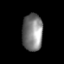
Tissue: lung
Cell type: Epithelial cells
Senescence score: 0.149
Nuclear area (px): 744
Mean DAPI intensity: 126.901